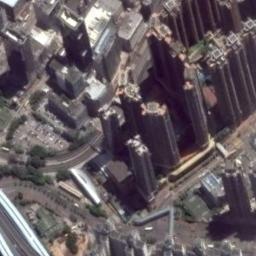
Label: commercial_area